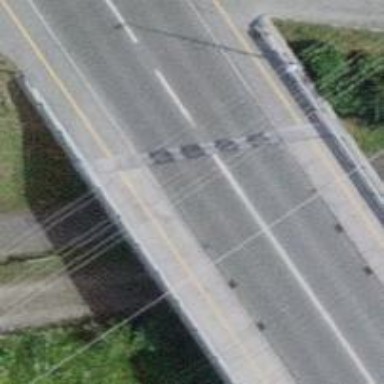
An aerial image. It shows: Residential road with asphalt surface that goes over bridge. There is exclusive cycle lane on the bridge.